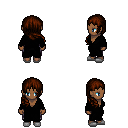
a pixel art fantasy rpg character, female body template, human, dark skin, black robe, metal pants, brown right-swept hairstyle, white slippers, four views (front, back, left, right), 2x2 character sprite sheet, small pixel art, hard edges, no anti-aliasing